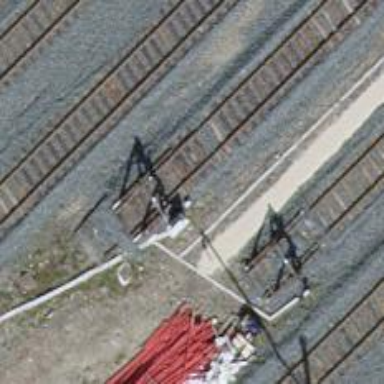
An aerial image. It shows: Railway buffer stop.